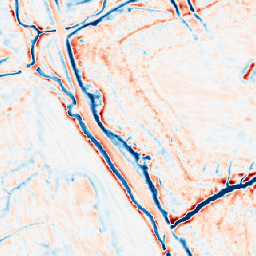
Category: edge_preserving
Decomposition family: bilateral
Decomposition parameters: d: 15
sigma_color: 50
sigma_space: 100
Upsampling method: nearest
Upsampling parameters: scale: 4
Upsampling scale: 4